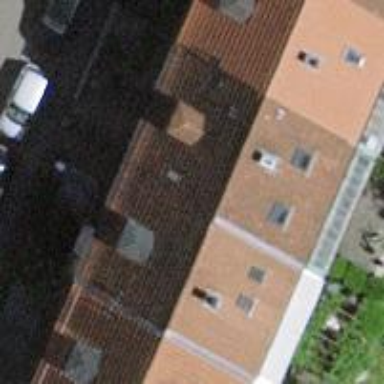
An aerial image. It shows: Terrace building.